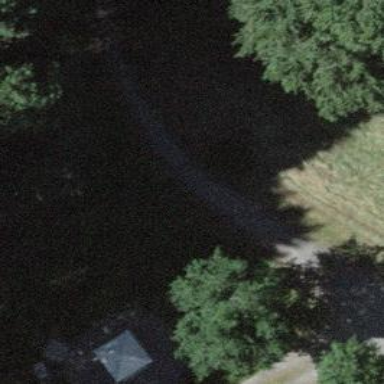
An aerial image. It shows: Unpaved path.